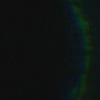
Label: space